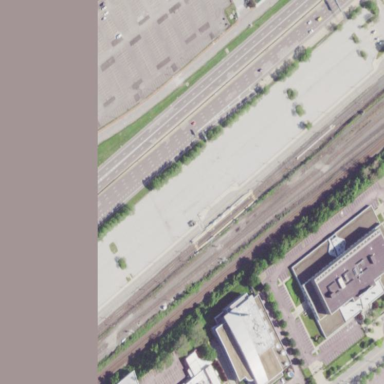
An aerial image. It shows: Parking area with surface parking facilities and park and ride service available.